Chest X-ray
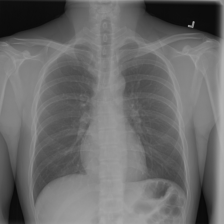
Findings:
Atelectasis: negative
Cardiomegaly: negative
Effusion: negative
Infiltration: negative
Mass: negative
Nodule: negative
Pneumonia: negative
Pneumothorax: negative
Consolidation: negative
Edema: negative
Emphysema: negative
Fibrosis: negative
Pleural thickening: negative
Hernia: negative